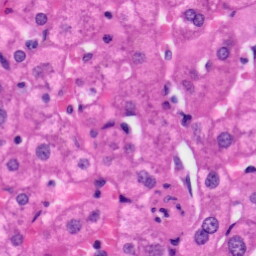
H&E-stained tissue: Liver